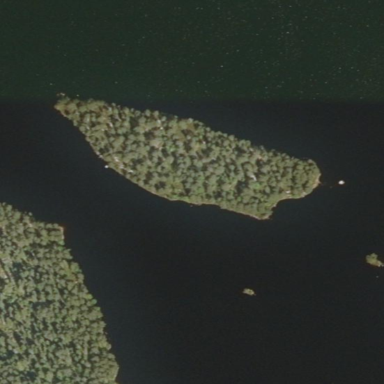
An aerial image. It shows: Island.